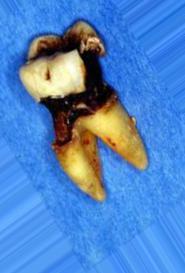
Condition: Tooth Discoloration